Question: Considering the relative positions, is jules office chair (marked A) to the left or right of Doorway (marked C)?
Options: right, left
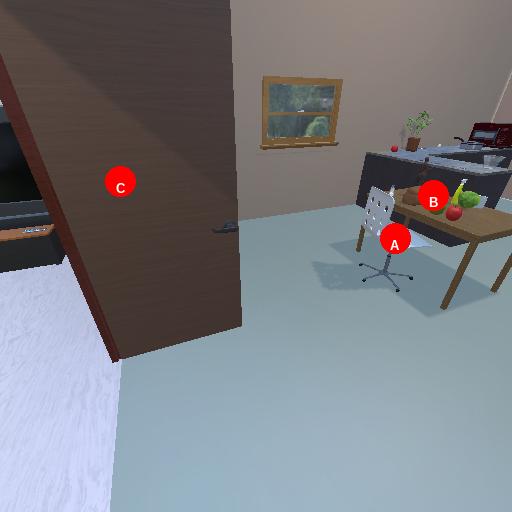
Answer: right